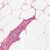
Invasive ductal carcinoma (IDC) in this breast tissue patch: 0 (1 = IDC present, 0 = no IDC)